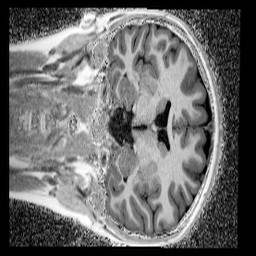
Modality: UNIT1_denoised
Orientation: coronal
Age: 13
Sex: female
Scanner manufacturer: siemens
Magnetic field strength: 3 T
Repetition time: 4 s
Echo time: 0.00299 s